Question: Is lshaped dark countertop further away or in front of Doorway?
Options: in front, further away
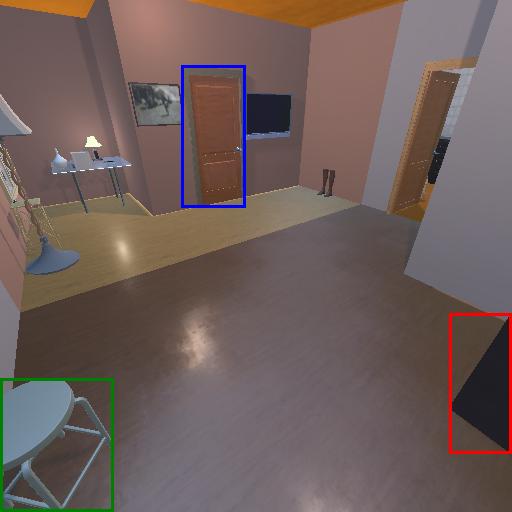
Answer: in front